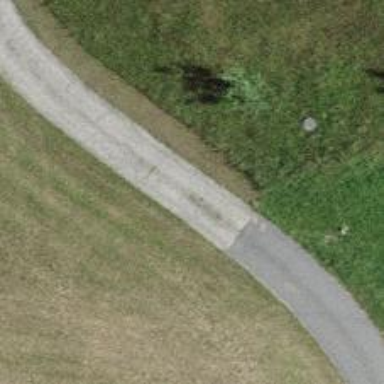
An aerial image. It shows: Well-maintained track road of grade 1.